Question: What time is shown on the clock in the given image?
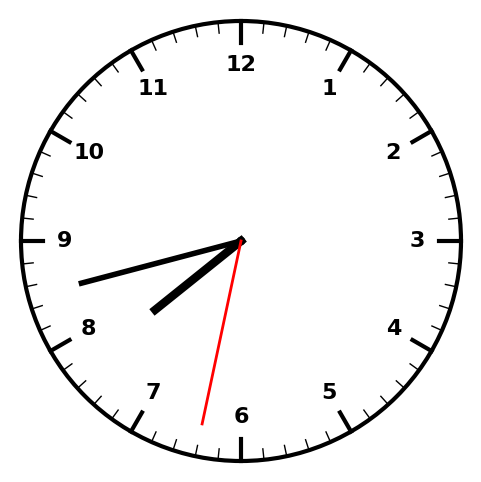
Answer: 07:42:32